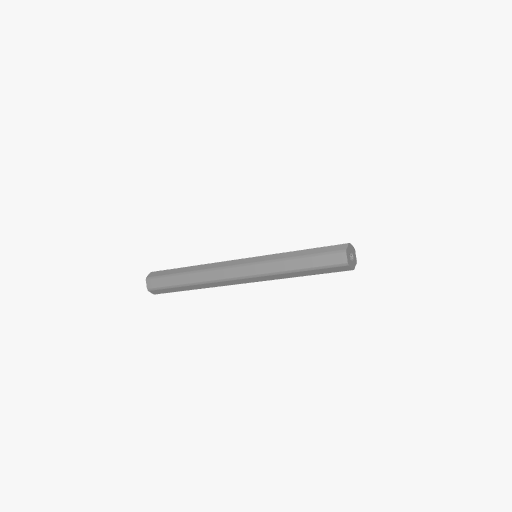
Part: Shaft12ROD112